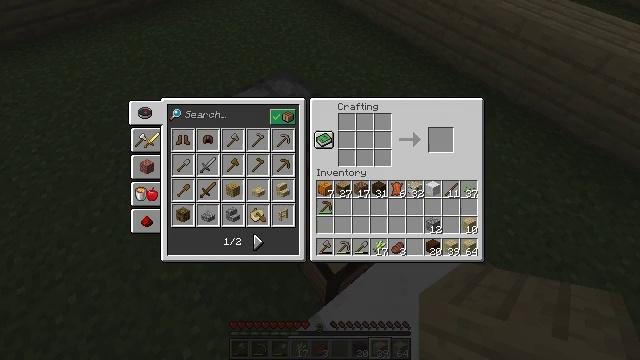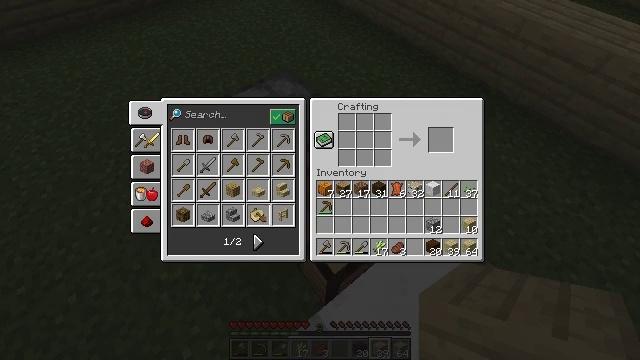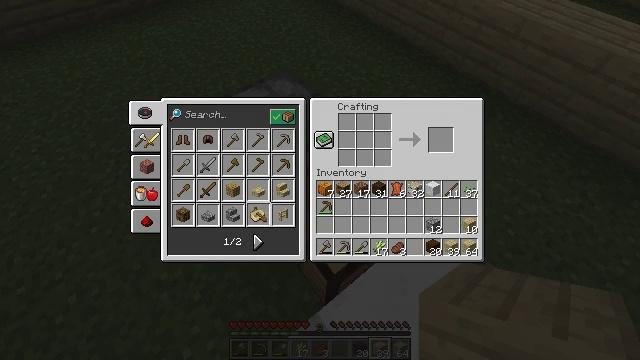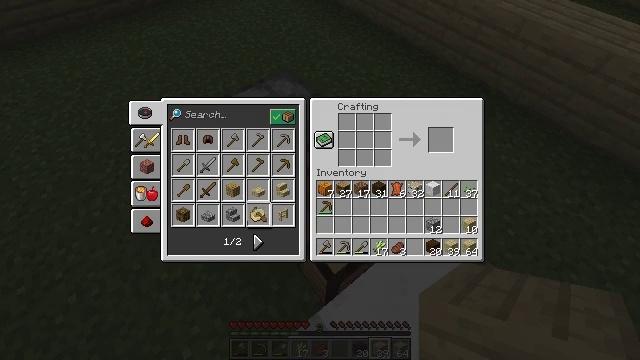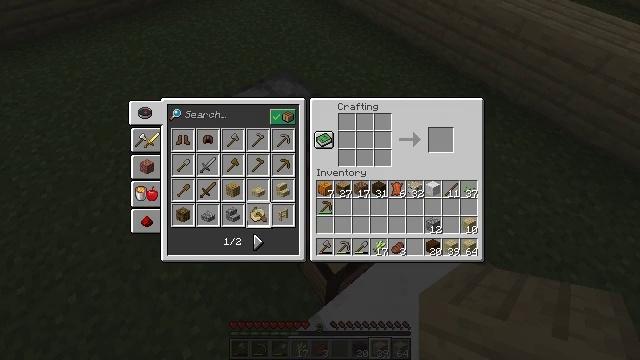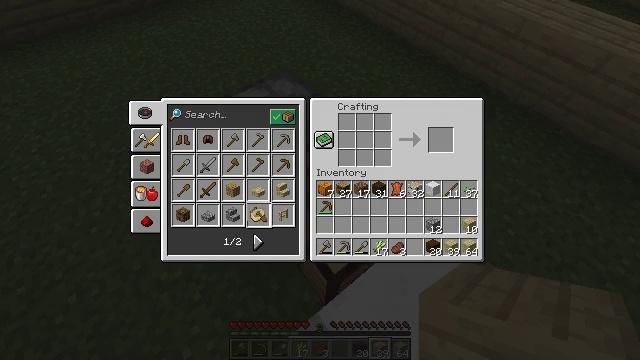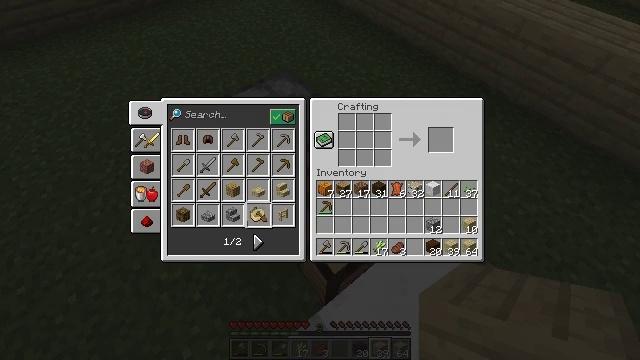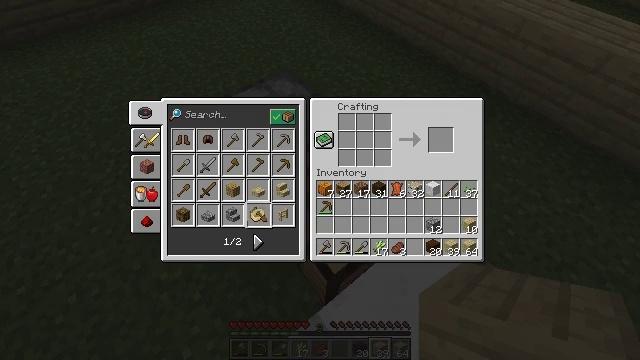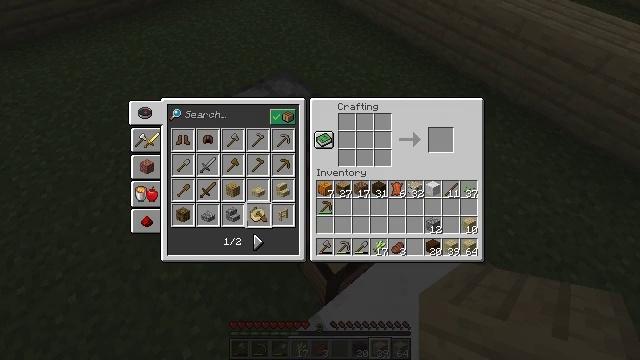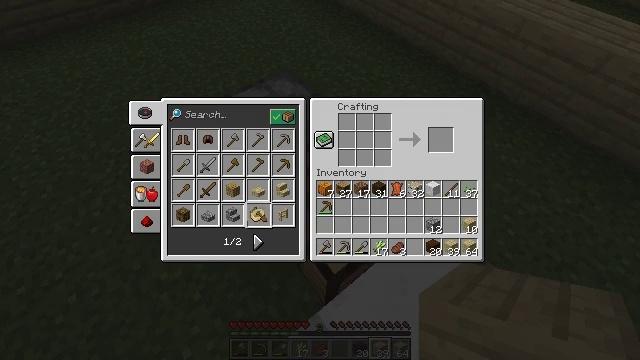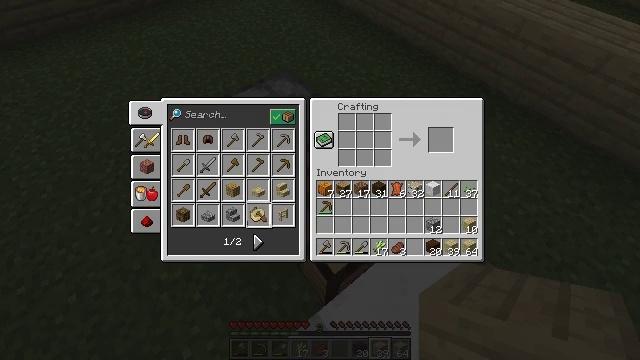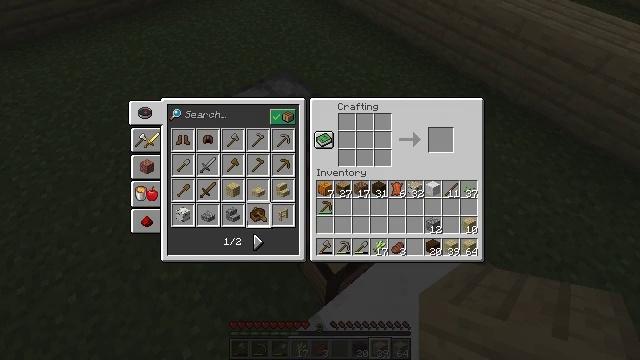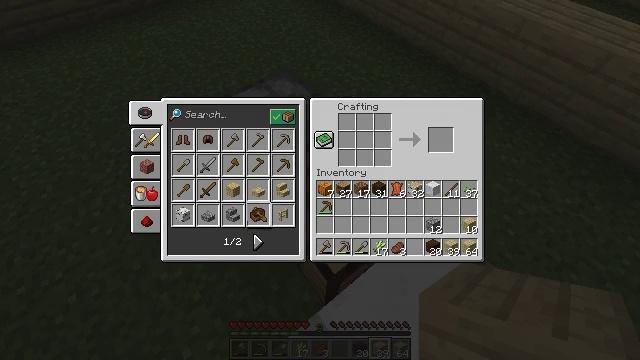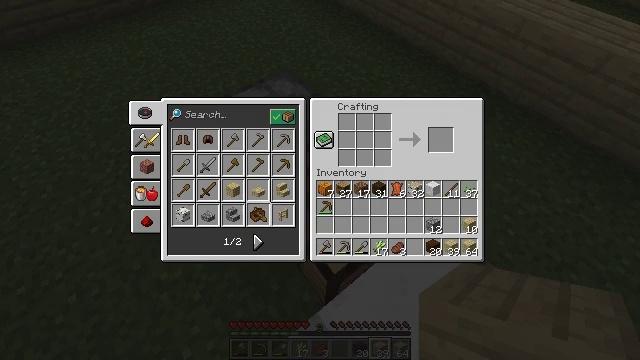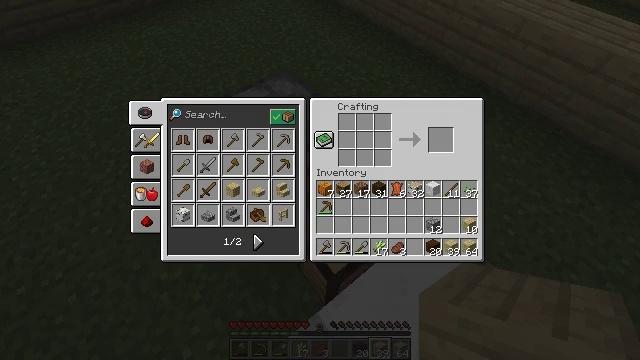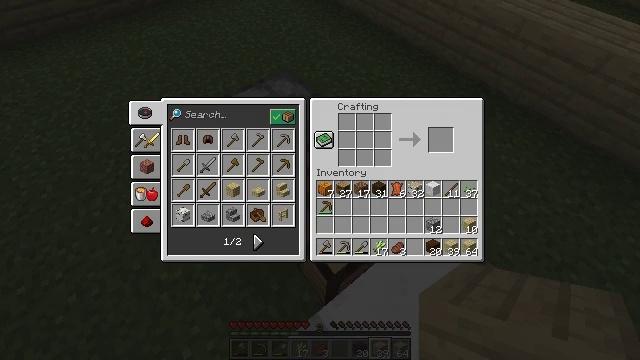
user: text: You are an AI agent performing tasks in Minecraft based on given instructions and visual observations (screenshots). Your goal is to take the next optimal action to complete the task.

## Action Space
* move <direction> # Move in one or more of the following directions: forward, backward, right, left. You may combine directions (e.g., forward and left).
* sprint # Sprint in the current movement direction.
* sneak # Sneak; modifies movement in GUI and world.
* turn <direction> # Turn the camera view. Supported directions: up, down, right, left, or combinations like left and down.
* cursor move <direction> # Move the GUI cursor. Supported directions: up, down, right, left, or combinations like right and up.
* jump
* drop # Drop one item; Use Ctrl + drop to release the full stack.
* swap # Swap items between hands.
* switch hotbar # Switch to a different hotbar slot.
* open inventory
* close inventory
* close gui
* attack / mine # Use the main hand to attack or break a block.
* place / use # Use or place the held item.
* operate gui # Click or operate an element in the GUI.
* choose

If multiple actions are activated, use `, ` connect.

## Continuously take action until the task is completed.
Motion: motion action
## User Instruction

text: Make a dark oak slab with dark oak planks in the crafting table.
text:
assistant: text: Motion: sneak, cursor move down, open gui
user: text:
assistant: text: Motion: no_op
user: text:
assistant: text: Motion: no_op
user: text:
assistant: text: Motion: no_op
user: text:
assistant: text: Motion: no_op
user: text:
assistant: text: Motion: no_op
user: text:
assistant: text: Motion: no_op
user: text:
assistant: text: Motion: no_op
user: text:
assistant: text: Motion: no_op
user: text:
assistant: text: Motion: no_op
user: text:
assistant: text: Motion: no_op
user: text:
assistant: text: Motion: no_op
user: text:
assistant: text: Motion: no_op
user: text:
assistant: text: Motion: no_op
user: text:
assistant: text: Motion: no_op
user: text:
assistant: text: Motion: no_op
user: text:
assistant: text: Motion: no_op
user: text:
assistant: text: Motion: no_op
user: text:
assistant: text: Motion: no_op
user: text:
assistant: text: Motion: no_op
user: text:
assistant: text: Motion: no_op
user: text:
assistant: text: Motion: no_op
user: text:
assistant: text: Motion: no_op
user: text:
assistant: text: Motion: no_op
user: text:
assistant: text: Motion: no_op
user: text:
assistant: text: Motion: no_op
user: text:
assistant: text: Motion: no_op
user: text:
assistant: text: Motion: no_op
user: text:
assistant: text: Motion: no_op
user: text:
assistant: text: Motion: no_op